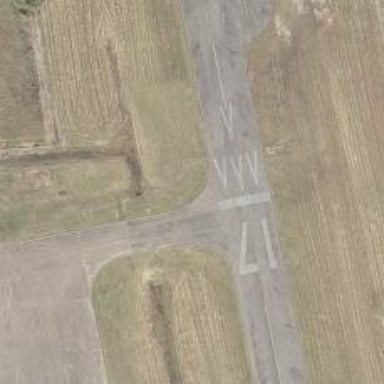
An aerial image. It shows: Asphalt runway at the airport.